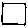
Label: square